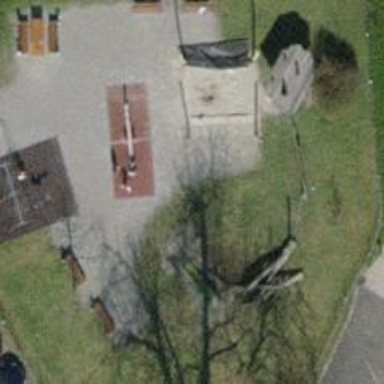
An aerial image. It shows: Playground featuring seesaw.